Current action and preconditions to check: trajectory_clear

Your task: For each precondition in the list above, predict whether it will hold at this action.

Consider the current scene as observed from the mobile robot's camera, and analyze the predicted future states of all dynamic agents (e.g., people, animals, vehicles, or any moving entities) within the NEXT SECOND.

IMPORTANT: Only answer "very likely" if you are absolutely certain—based on strong, clear evidence—that a dynamic agent will violate the precondition in the predicted future state. Do NOT answer "very likely" for unlikely, ambiguous, or low-probability risks.

Ask yourself for each precondition: Is there a high probability, with clear and convincing evidence, that the predicted future states of any dynamic agent will interfere with the predicted future state of the currently executing action within the NEXT SECOND, causing that precondition to fail?

Assess the risk level based on these predictions. Use "likely" or "very likely" if motions create a clear risk of interference.

Use "neutral" or "improbable" if agents are nearby but their predicted paths are clearly diverging or non-conflicting.

Failure Risk Categories: "very improbable", "improbable", "neutral", "likely", "very likely"

Answer Format: Output ONLY the probability_of_failure value from these categories: "very improbable", "improbable", "neutral", "likely", "very likely"

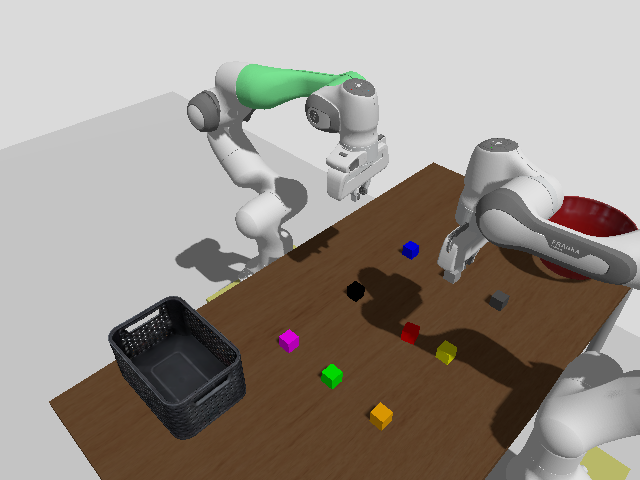

Answer: very improbable